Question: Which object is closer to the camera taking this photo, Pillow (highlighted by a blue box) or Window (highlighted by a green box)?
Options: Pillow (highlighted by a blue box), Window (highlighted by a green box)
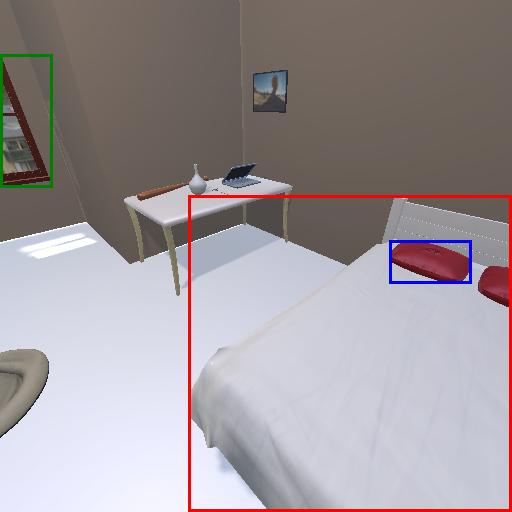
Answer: Pillow (highlighted by a blue box)